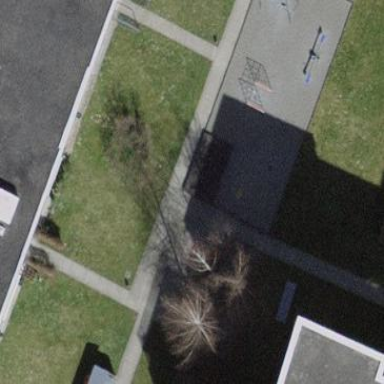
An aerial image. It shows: Playground area for leisure activities on the land.